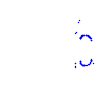
Particle: kaon